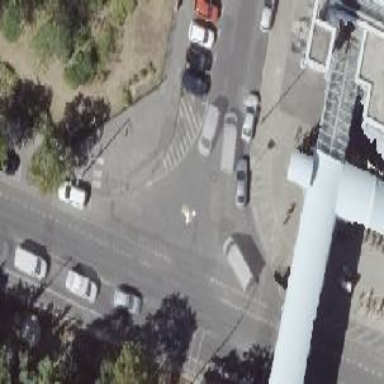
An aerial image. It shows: Road with "give way" sign.